Question: I have horizontal ListBox. Here is code for it (removed some irrelevant):
'''
<ListBox Grid.Row="1"
ItemContainerStyle="{StaticResource ListBoxUnselectableItemStyle}"
ItemsSource="{Binding ...}"
BorderThickness="0"
Background="{x:Null}"
ScrollViewer.CanContentScroll="False">
<ListBox.ItemsPanel>
<ItemsPanelTemplate>
<StackPanel Orientation="Horizontal"
VerticalAlignment="Top"
HorizontalAlignment="Center"
Background="Red"/>
</ItemsPanelTemplate>
</ListBox.ItemsPanel>
</ListBox>
'''
And I get items' layout behavior like this:
]
As you can see, second item is smaller, and VerticalLayout is not Top as I want.
Can anybody help me?
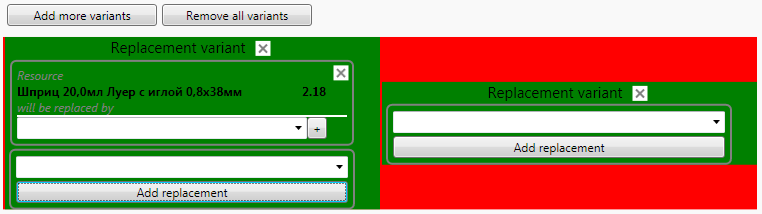
Answer: HorizontalAlignment and VerticalAlignment refer to how the StackPanel is aligned within its parent container.
You probably need to be looking at ItemContainerStyle, where you would set VerticalAlignment to Stretch (so that the ListBoxItem occupies the full height of the ListBox), and VerticalContentAlignment to Top (so that the content of the ListBoxItem is aligned to the top of the ListBoxItem).